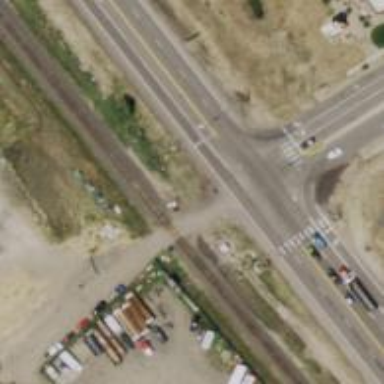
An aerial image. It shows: Level crossing along the railway.